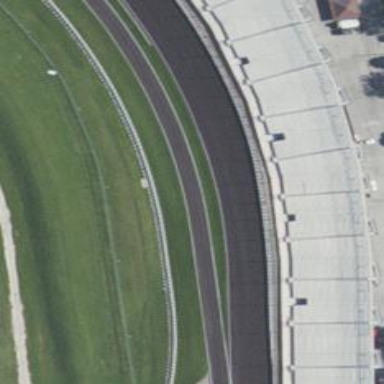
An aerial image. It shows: Asphalt raceway designed for motor sports.